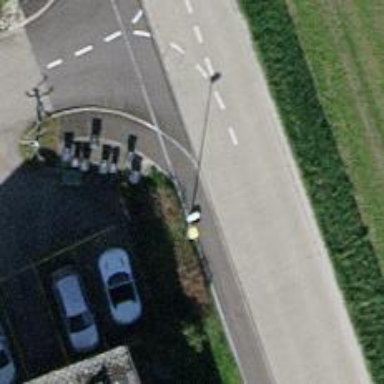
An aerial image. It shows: Post box.